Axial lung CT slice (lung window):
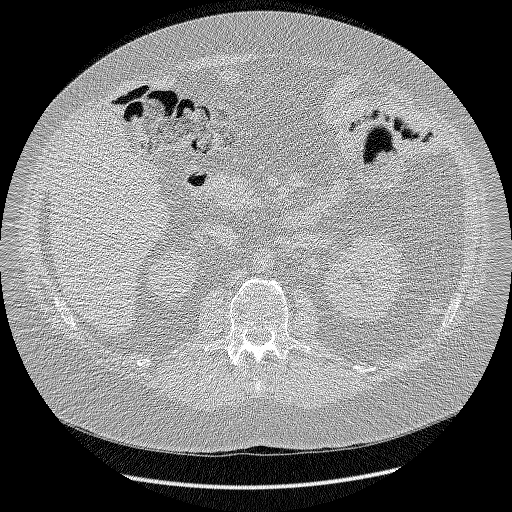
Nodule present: no